Question: Using the following database schema I'm trying to achieve this...
Each store is on 1 Tariff that has different costs based on the day on the week.
Store 1 is on the low tariff
Monday - Sat - $1.00
Sunday - $0.50
Store 2 is on high tariff
Monday - Fri - $2.00
Sat - $1.00
Sunday - $0.50
There could be hundreds of different variations of these tariffs.

Does the schema above achieve this? Recommendations?
Thanks
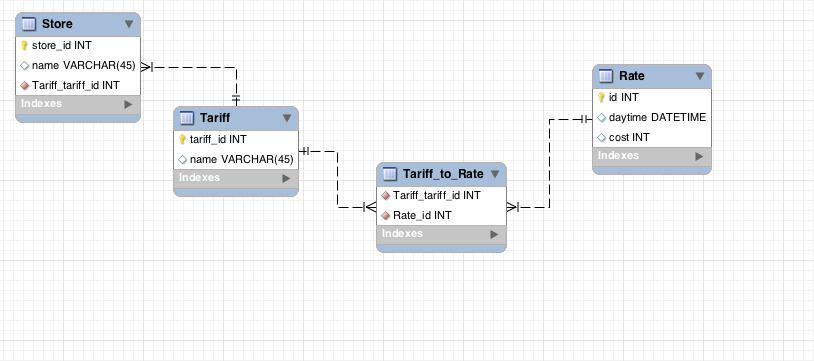
Answer: The most straightforward tariff table implementation would look like this:
'''
Tariff
------
Store ID
Sunday Tariff
Monday Tariff
Tuesday Tariff
Wednesday Tariff
Thursday Tariff
Friday Tariff
Saturday Tariff
'''
Your other alternative looks like this:
'''
Tariff
------
Store ID
Day of Week ID
Tariff
'''
The primary key is the Store ID and Day of Week ID.